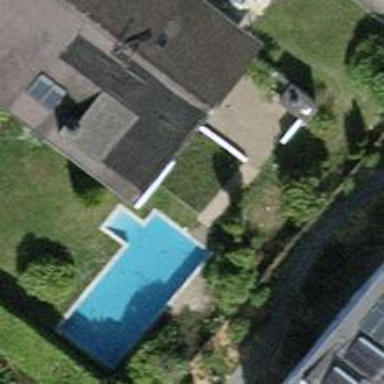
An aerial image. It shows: Swimming pool located in leisure land.